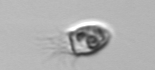
Label: Balanion